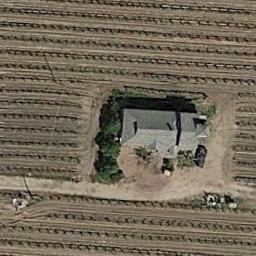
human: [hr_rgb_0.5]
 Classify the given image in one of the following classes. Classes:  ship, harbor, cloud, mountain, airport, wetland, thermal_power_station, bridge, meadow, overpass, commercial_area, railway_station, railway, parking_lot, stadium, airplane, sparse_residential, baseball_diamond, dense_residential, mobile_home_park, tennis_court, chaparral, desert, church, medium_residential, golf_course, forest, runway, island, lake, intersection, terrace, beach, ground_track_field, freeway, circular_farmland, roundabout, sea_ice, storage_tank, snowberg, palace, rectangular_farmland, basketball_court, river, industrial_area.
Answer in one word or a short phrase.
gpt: sparse_residential